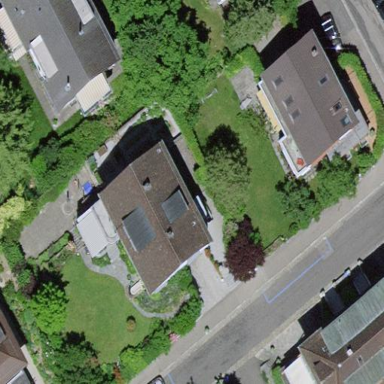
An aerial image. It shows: Building.